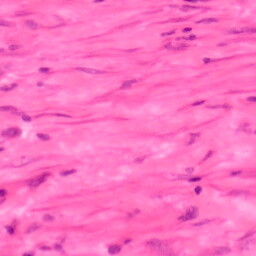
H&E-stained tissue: Colon